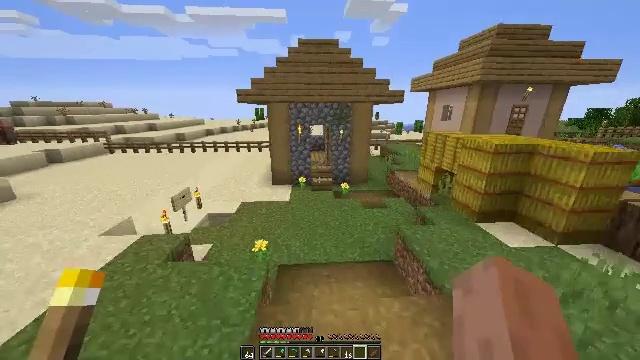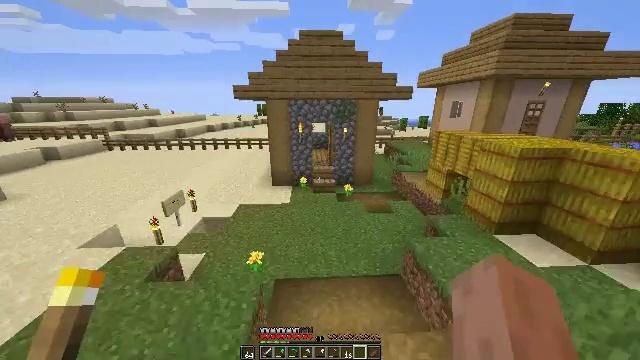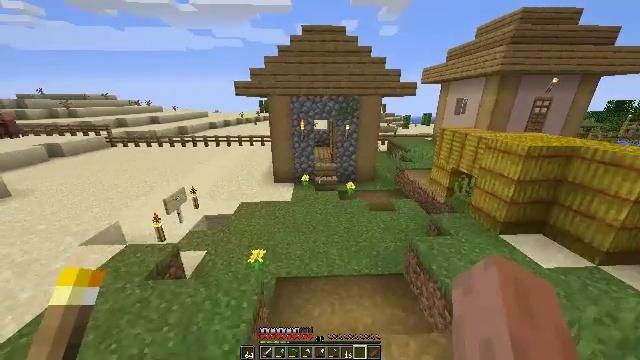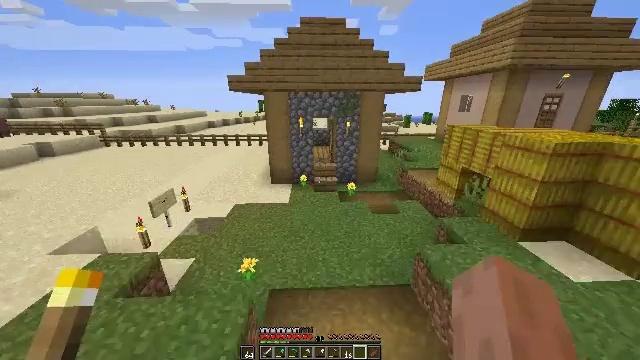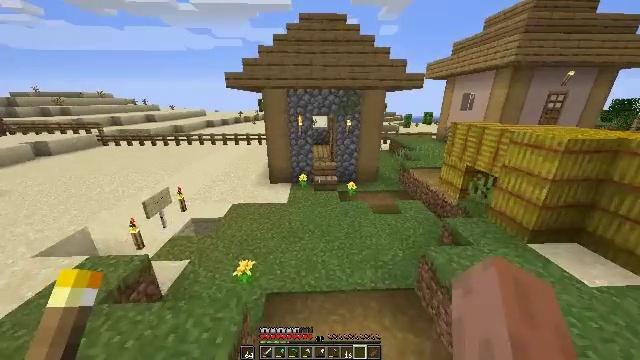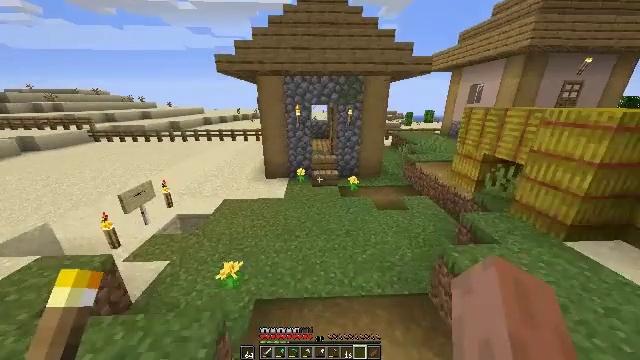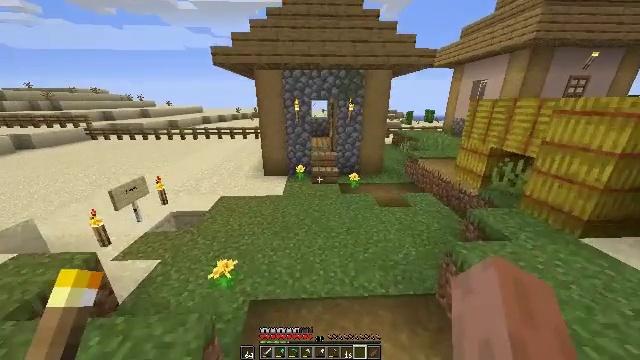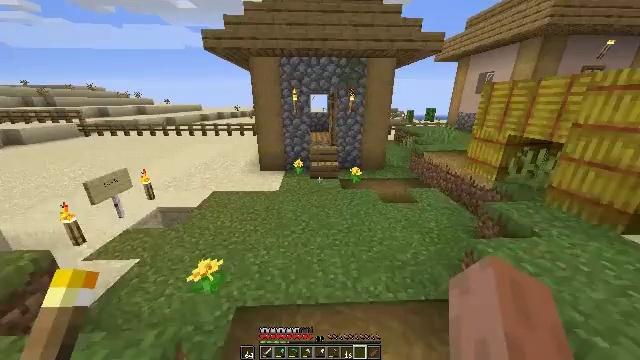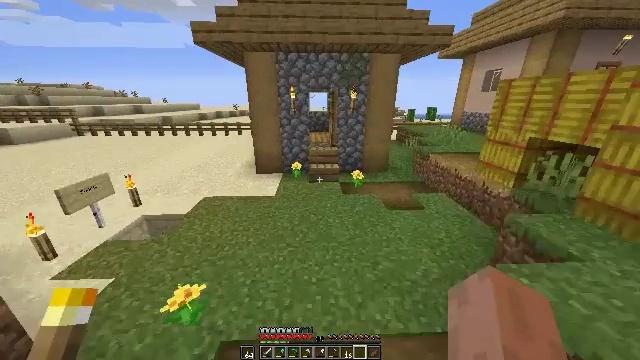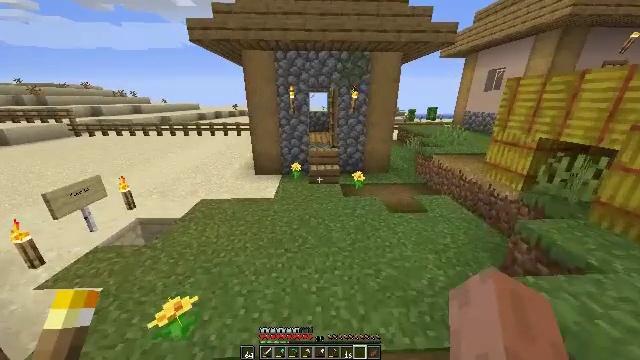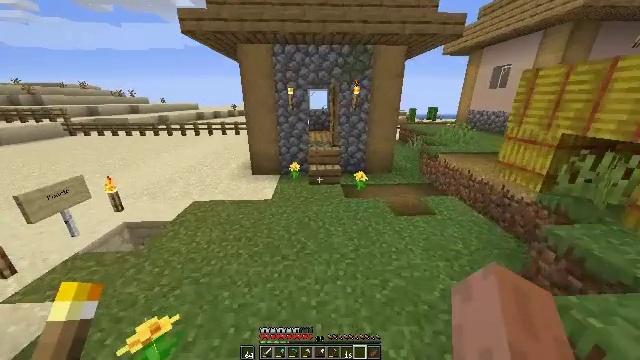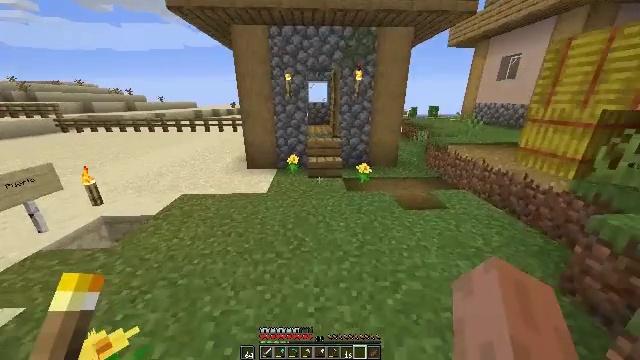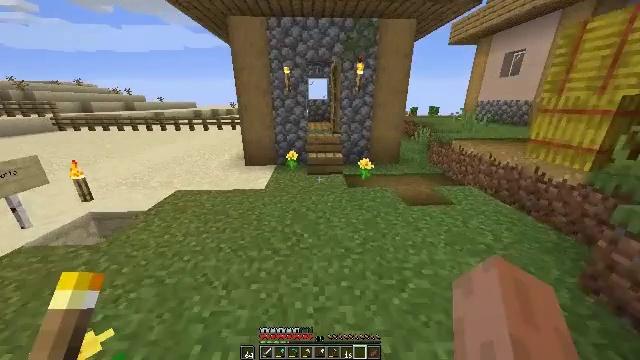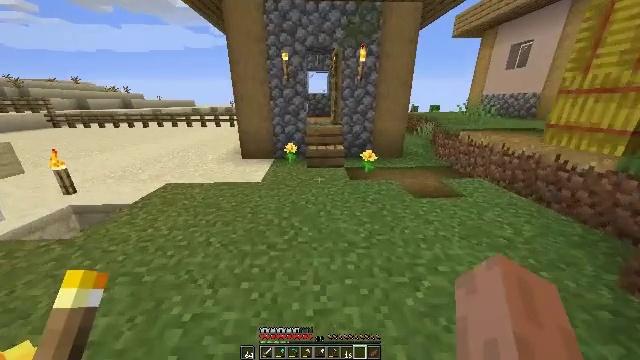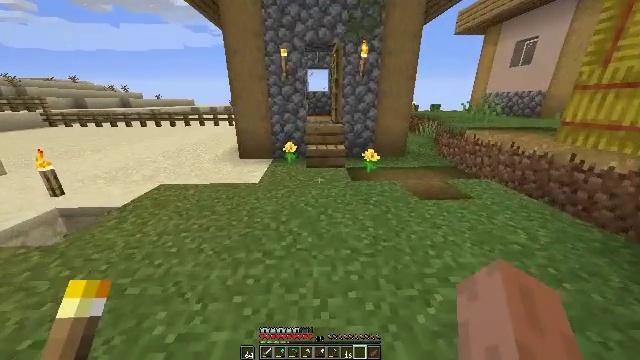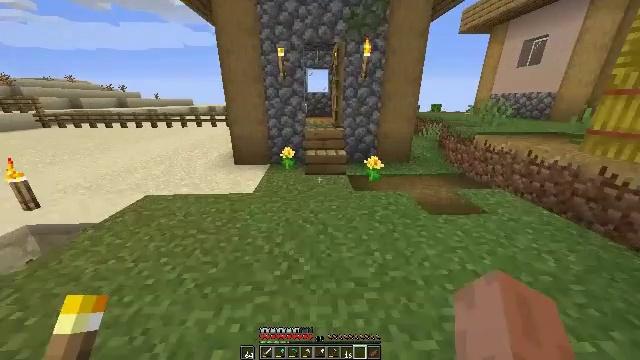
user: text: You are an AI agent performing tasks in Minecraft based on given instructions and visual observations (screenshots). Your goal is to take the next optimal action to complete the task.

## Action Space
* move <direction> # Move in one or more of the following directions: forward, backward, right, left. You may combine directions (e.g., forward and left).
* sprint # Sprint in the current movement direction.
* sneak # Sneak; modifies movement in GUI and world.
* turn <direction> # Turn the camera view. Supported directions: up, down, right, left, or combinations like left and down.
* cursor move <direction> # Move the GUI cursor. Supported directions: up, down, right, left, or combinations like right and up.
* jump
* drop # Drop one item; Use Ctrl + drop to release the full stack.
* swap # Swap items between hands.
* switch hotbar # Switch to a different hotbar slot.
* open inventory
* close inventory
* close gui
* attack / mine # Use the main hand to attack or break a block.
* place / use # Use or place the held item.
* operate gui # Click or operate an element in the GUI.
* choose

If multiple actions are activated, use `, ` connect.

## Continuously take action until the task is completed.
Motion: motion action
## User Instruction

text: Break the iron door.
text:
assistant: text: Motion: move forward, sprint, turn down, jump
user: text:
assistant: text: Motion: move forward, sprint, jump
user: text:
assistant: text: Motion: move forward, sprint, jump
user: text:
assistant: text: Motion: move forward, sprint, jump
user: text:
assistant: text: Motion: move forward, sprint
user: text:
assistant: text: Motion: move forward, sprint
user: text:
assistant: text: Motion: move forward, sprint
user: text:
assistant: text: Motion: move forward, sprint
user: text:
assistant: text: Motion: move forward, sprint
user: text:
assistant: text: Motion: move forward, sprint
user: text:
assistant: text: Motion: move forward, sprint
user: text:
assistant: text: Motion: move forward, sprint
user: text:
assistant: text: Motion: move forward, sprint
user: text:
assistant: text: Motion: move forward, sprint
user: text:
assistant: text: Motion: move forward, sprint
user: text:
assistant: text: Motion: move forward, sprint
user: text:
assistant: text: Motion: move forward, sprint
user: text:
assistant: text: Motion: move forward, sprint
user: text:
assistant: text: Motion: move forward, sprint
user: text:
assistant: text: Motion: move forward, sprint
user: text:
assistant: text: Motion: move forward, sprint
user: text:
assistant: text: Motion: move forward, sprint
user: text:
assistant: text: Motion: move forward, sprint
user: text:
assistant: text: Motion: move forward, sprint
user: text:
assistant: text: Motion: move forward, sprint
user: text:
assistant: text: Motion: move forward, sprint
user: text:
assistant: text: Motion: move forward, sprint
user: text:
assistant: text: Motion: move forward, sprint
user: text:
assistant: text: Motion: move forward, sprint, turn right
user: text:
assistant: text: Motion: move forward, sprint